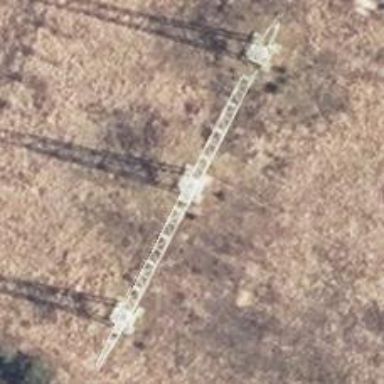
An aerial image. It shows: Power tower.